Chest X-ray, PA view. Patient: 20 years old, sex F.
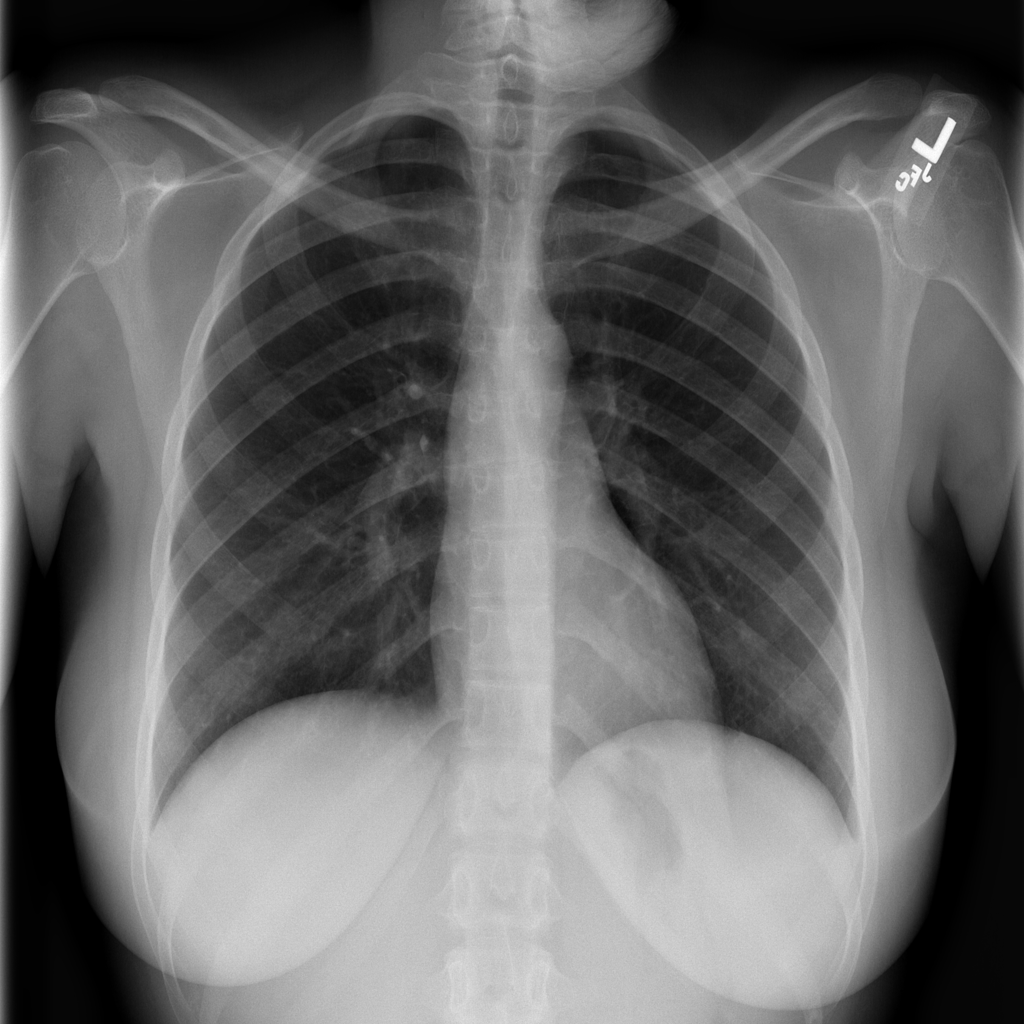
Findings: No Finding